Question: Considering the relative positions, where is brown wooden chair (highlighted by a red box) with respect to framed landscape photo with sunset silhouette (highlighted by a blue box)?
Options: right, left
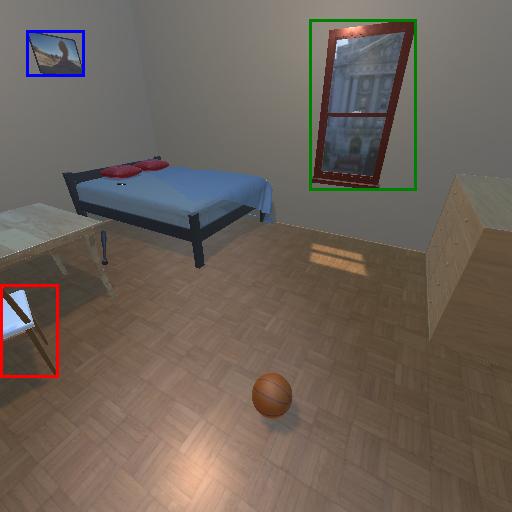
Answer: right